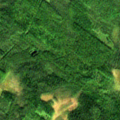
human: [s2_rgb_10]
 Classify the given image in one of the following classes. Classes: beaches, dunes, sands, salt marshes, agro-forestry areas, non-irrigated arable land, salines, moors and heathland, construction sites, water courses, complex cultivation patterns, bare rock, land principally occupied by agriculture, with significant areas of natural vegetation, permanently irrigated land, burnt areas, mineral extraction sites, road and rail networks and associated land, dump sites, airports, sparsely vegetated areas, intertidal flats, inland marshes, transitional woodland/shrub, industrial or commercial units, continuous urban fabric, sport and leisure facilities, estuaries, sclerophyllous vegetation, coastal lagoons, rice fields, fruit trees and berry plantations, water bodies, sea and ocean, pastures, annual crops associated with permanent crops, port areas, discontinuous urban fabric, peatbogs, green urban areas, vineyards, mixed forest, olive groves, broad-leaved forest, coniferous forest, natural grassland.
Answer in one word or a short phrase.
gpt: coniferous forest, mixed forest, transitional woodland/shrub